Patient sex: M
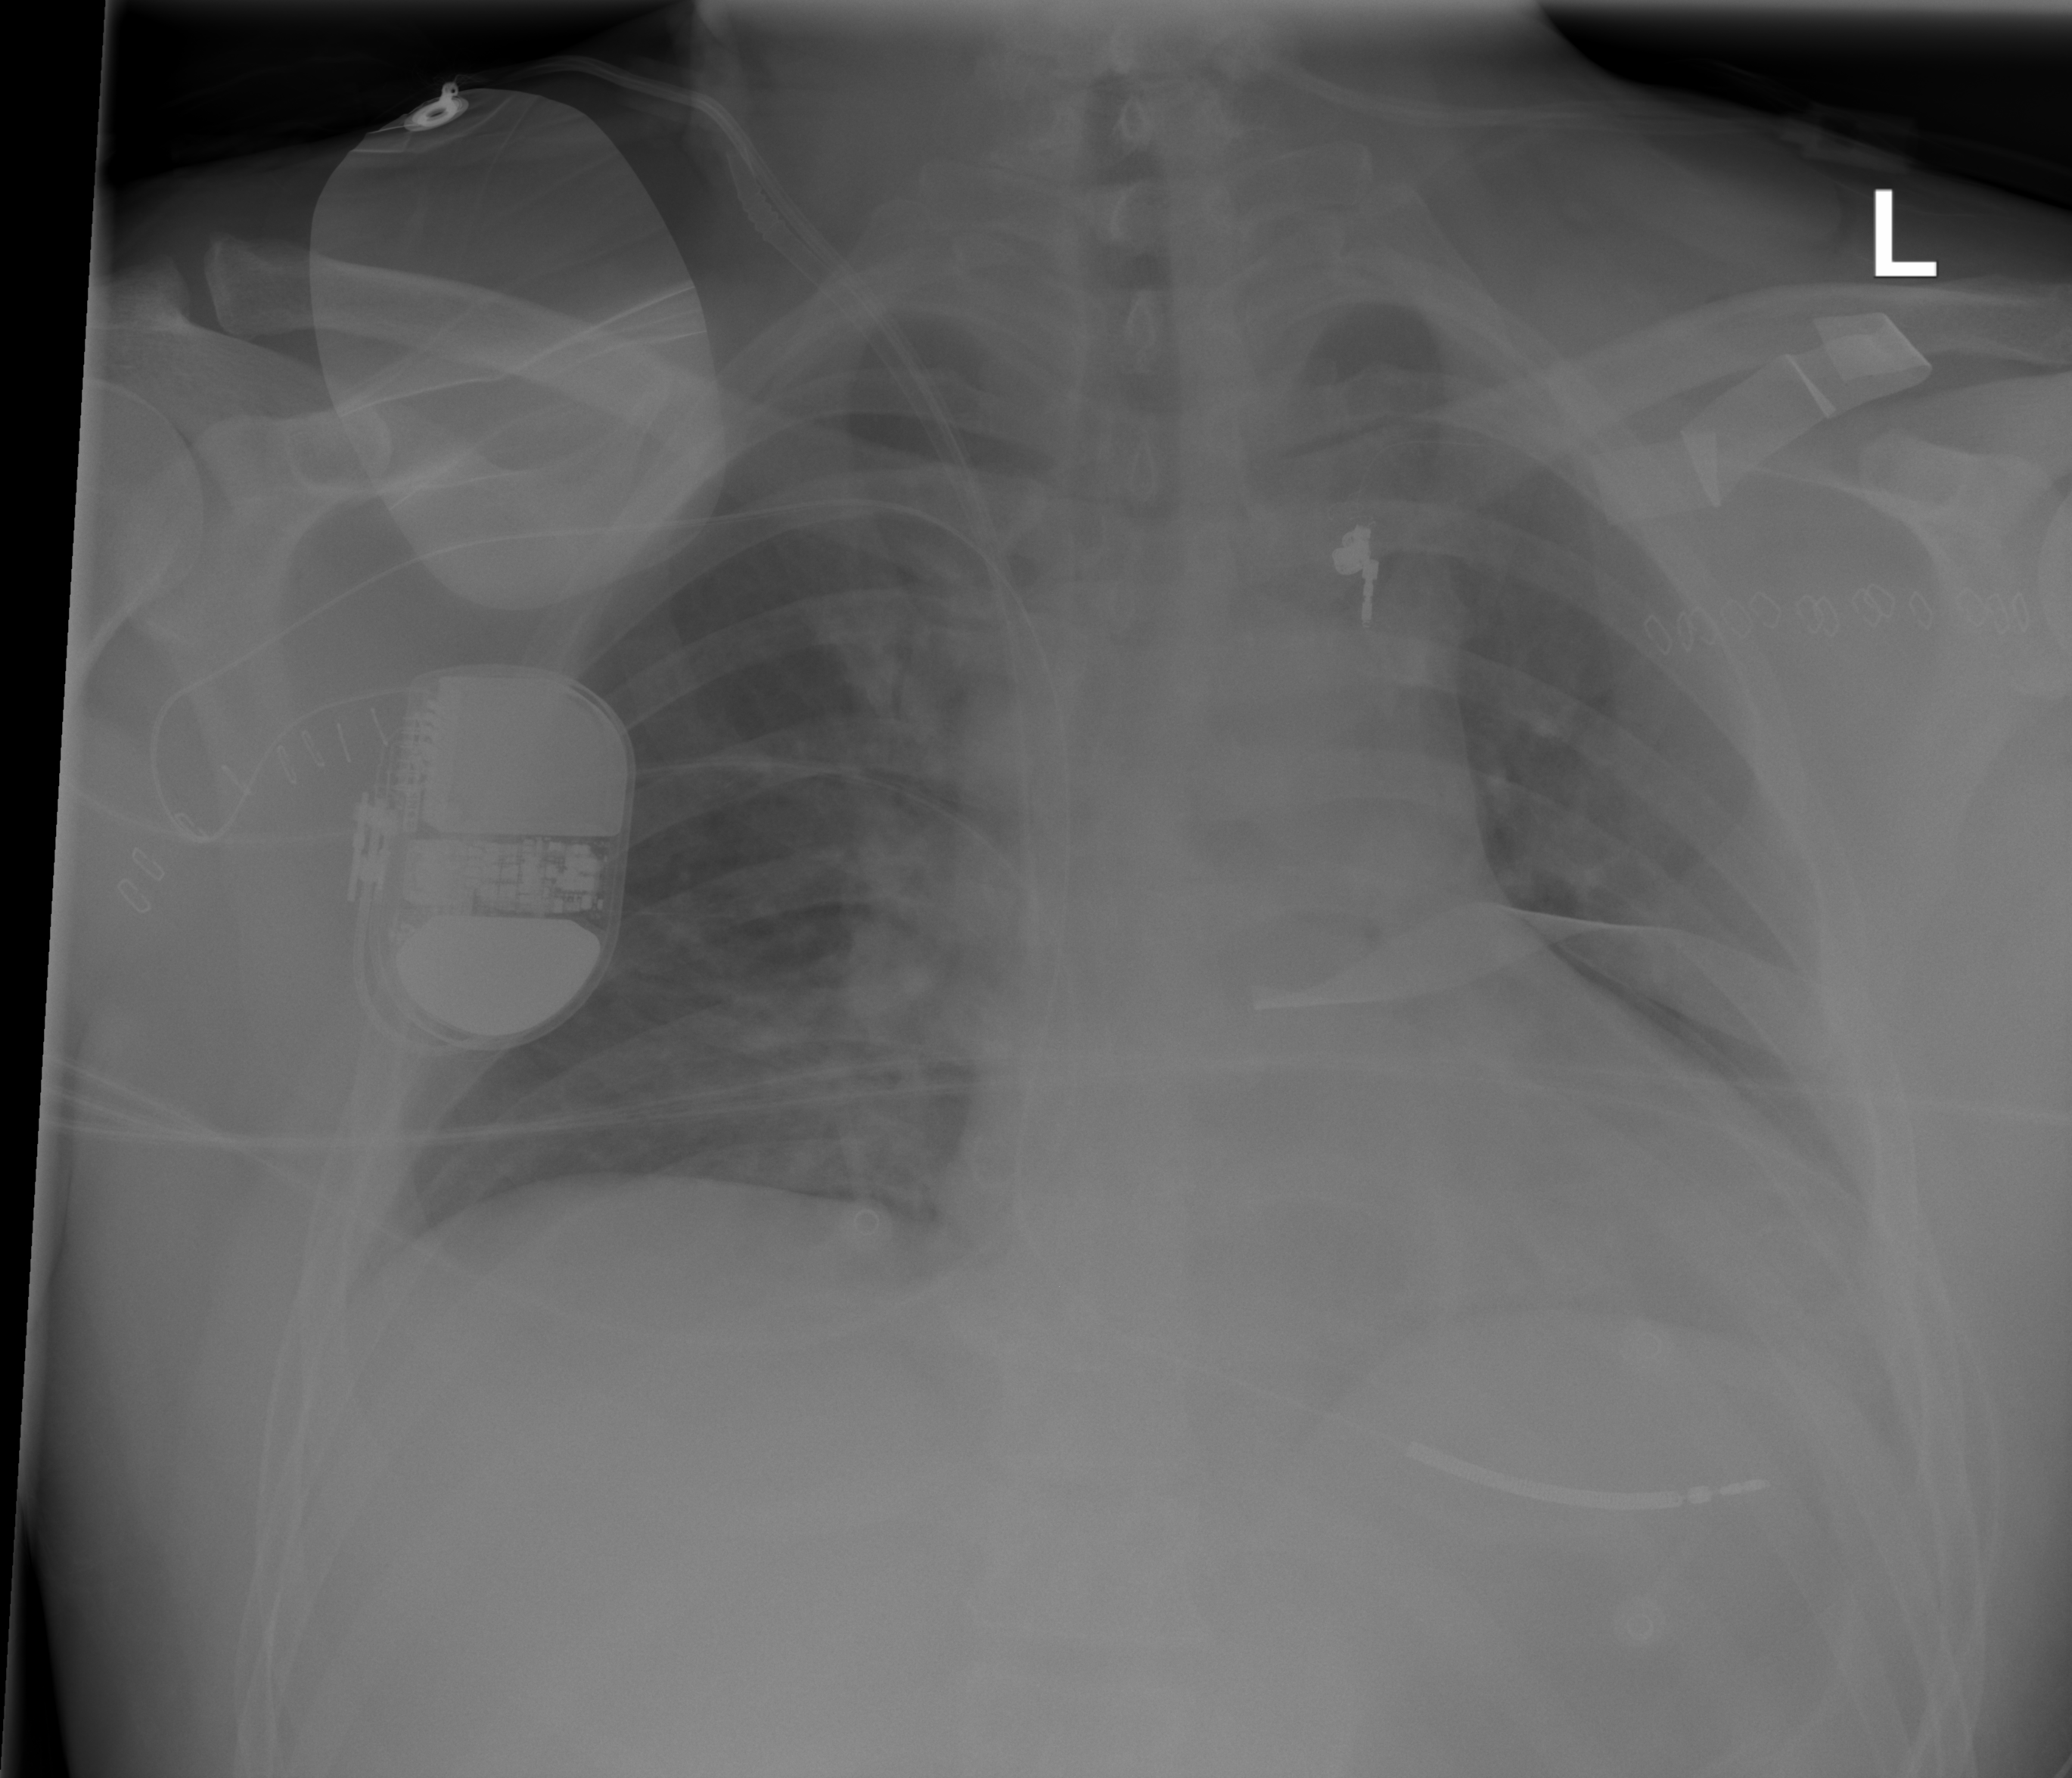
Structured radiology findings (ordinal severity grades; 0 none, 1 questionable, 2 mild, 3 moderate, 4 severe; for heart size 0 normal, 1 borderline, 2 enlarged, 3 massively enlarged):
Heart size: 2
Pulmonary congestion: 0
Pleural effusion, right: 0
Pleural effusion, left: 0
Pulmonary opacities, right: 0
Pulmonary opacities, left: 0
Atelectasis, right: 2
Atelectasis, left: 2